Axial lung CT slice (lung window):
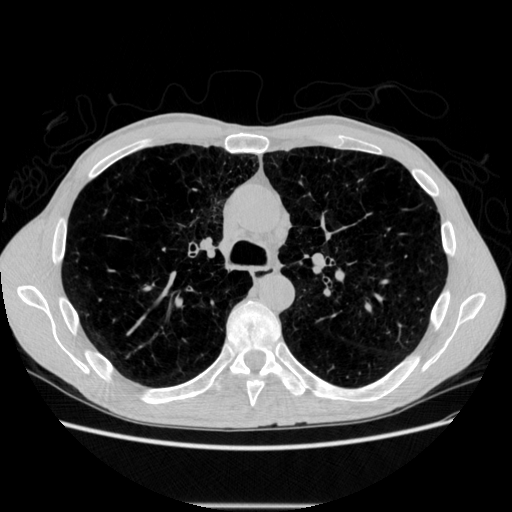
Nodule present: no